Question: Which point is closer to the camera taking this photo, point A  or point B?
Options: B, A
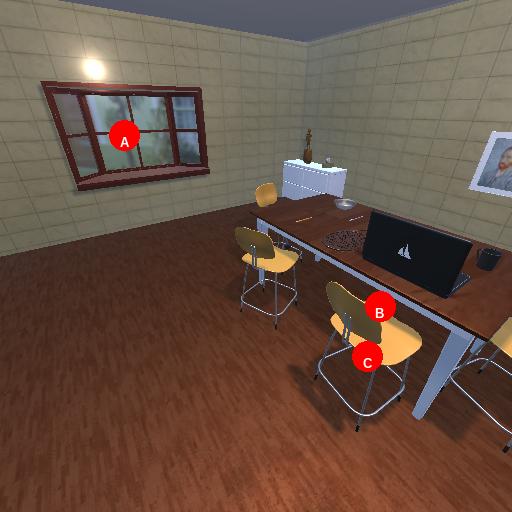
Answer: B